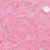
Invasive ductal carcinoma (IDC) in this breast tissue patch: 0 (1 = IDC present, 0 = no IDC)